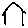
Label: house